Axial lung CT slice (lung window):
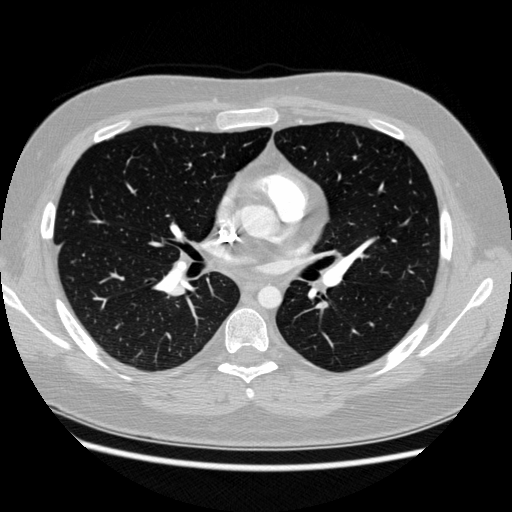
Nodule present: no